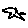
Label: star